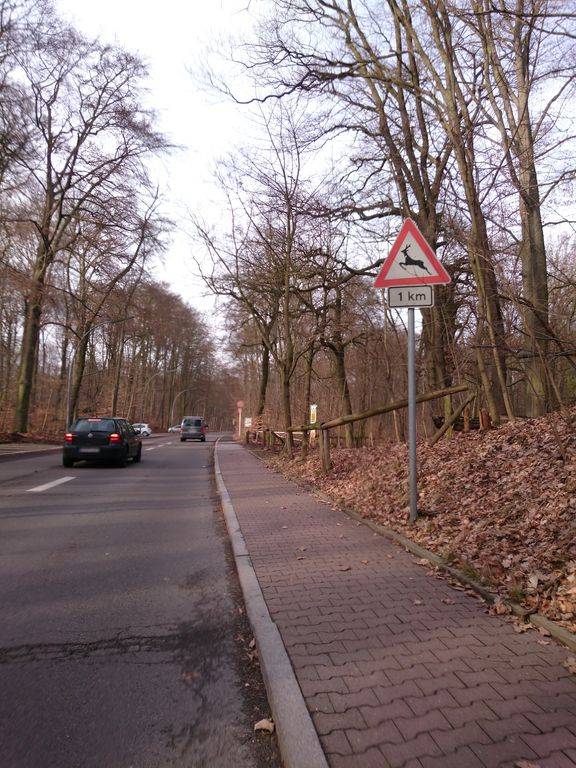
Region: Germany
Coordinates: 52.599, 13.275